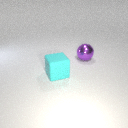
large cyan rubber cube in front of large purple metal sphere